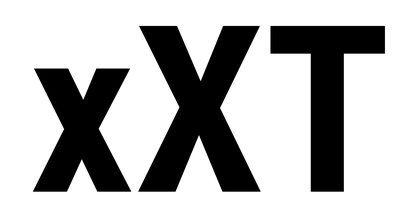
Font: Roboto_Condensed_Bold